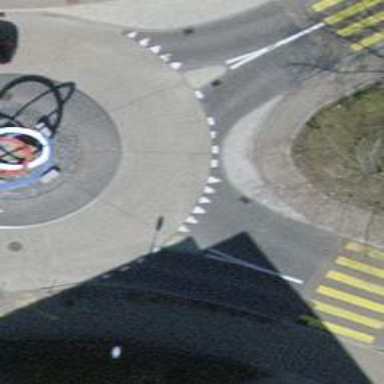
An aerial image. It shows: Residential road leading to roundabout with trolley wires.